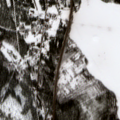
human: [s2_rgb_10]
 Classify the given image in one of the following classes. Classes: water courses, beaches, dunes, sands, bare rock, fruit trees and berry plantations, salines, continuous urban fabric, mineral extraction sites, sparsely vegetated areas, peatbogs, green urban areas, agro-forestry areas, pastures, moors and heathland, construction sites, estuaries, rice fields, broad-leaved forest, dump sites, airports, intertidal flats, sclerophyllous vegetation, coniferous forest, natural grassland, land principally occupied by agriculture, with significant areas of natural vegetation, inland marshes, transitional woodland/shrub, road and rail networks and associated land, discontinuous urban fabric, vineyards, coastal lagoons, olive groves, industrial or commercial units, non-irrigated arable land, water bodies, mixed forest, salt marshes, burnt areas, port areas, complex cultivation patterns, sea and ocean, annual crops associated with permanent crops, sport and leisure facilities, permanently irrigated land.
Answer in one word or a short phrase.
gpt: coniferous forest, mixed forest, water bodies